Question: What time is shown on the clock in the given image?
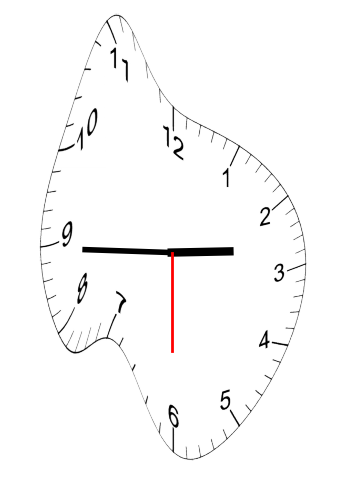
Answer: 02:44:30